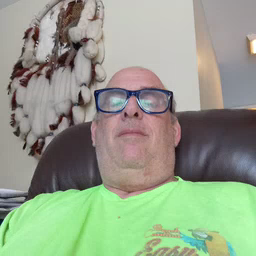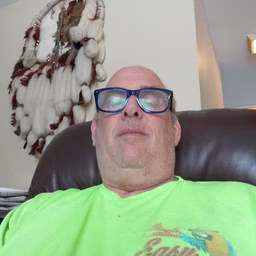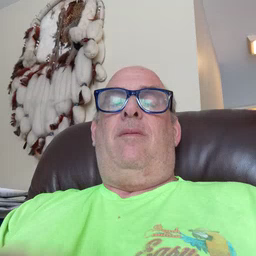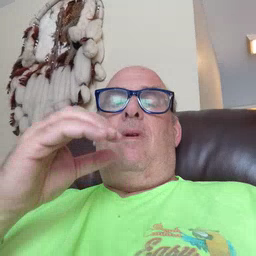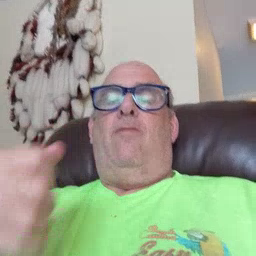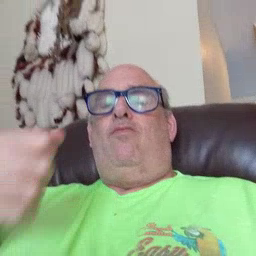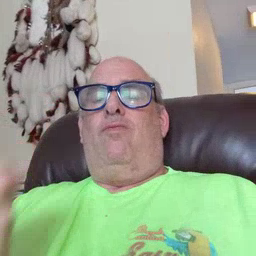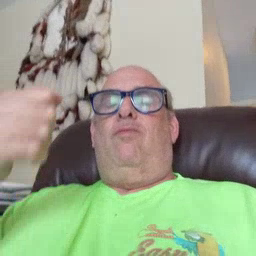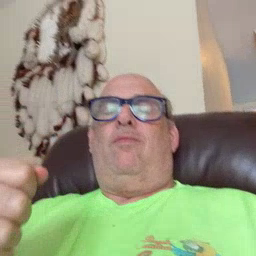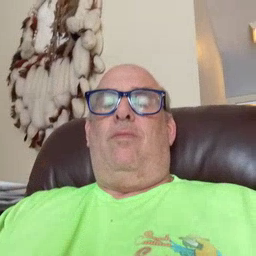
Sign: car